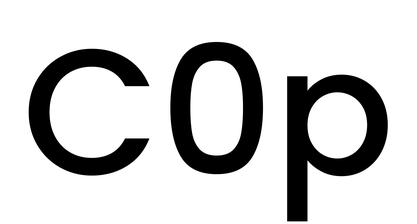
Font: Poppins-Medium